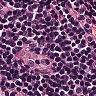
Metastatic tissue present: no